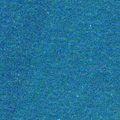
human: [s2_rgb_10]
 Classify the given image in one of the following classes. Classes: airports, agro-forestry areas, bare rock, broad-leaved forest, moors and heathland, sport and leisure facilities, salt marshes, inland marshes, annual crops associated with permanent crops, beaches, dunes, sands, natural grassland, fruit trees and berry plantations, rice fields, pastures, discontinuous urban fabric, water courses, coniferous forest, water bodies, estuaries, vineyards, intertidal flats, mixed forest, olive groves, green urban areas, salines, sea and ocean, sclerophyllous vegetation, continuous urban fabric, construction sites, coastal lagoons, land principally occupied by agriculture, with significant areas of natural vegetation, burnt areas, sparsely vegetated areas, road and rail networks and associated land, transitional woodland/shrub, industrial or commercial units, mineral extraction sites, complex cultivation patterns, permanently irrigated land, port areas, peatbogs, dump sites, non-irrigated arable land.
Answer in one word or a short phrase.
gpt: sea and ocean